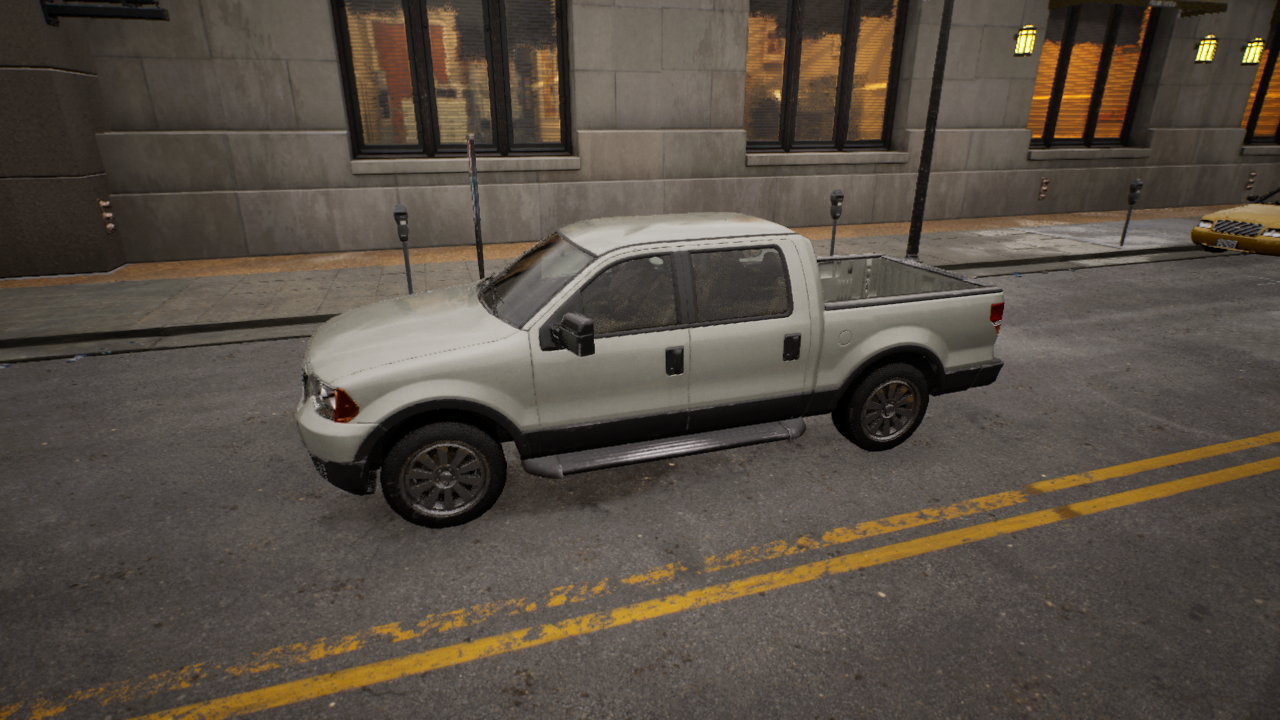
Venue: downtown
Lighting: golden hour
Vehicle rig: pickup